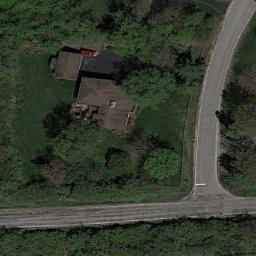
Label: sparse_residential